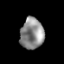
Tissue: lung
Cell type: Others
Senescence score: 0.2189
Nuclear area (px): 716
Mean DAPI intensity: 139.084